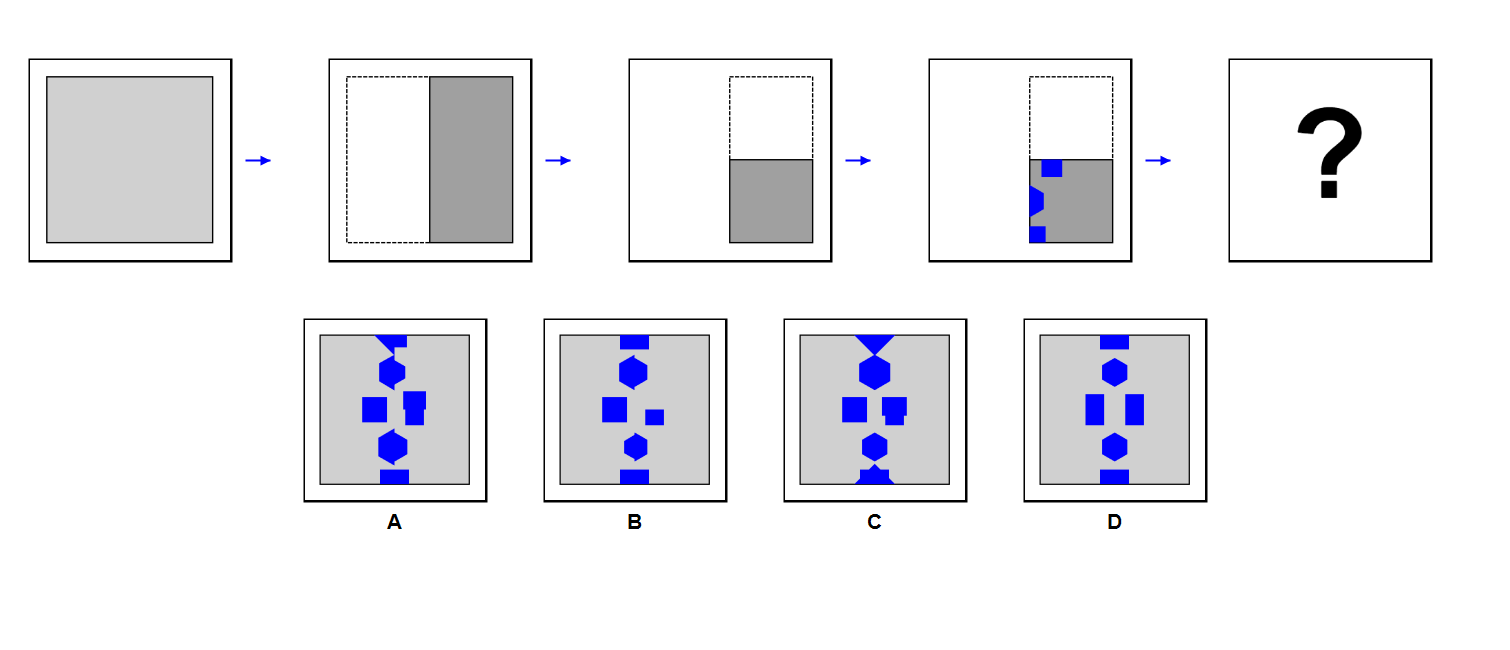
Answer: D